Question: I am reading a 'SerialPort' in a separate thread using the code below.
I open the 'Serial Port' and try to 'read a line'. Since there is nothing connected in the 'Serial Port' there is an error. I was expecting some 'TimeoutException' to be thrown, but NO! There are not Exceptions being thrown and the Task stops working!
As far as I know, a <URL>, but this code doesn't do either. The task stops working and the Task Status remais as 'WaitingForActivation'.
What's going on? I need to handle this kind of error in my application but I can't see any kind of Exception or error being reported by the 'SerialPort'.
Also I tried to go into Tools/Options/Debugging and turn off "Enable Just My code (Managed only)" and this didn't do anything.
The code is:
(I placed it inside a button click to make it easier to replicate.)
(In order to run this you need a FTDI cable or something like it, and nothing connected to the cable).
'''
private void Button_Click(object sender, RoutedEventArgs e)
{
if (Thread.CurrentThread.Name != "Main")
{
Thread.CurrentThread.Name = "Main";
}
Debug.WriteLine(string.Format("Started from thread '{0}'.", Thread.CurrentThread.Name));
TestTask = Task.Run(() =>
{
Thread.CurrentThread.Name = "TestTask";
int i = 0;
Debug.WriteLine(string.Format("Started from thread '{0}'.", Thread.CurrentThread.Name));
while (true)
{
try
{
SerialPort serialPort = new SerialPort("COM14");
while (!serialPort.IsOpen) serialPort.Open(); // Try to open the SerialPort.
Debug.WriteLine(string.Format("From Thread '{0}', Try to read now:", Thread.CurrentThread.Name));
string s = serialPort.ReadLine(); // here's the error.
i++; // this line is never executed.
Debug.WriteLine(string.Format("From Thread '{0}', Loop Count : {1}", Thread.CurrentThread.Name, i));
}
catch (Exception ex)
{
MessageBox.Show(ex.Message);
}
}
}
);
while(true)
{
Debug.WriteLine(string.Format("From Thread '{0}', TestTask Status: {1}.", Thread.CurrentThread.Name, TestTask.Status));
Thread.Sleep(500);
}
//try // I tried this before the 'while(true)' above to see if there were any Exceptions being thrown to the "outside" but no, nothing here.
//{
// TestTask.Wait();
//}
//catch(AggregateException ae)
//{
// ae.Flatten();
//}
}
'''
An output of the program is like this:

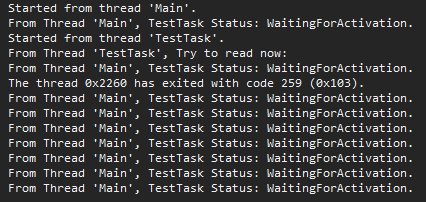
Answer: The reason why you get this issue might vary depending on what modules interact with the serial port.
However, there are a few things you need to go over to get what you expect from the code.
First of all, the 'TestTask' is always as long as 'while(true)' is there for infinite loop.
Second, 'SerialPort.Readline' does not throw 'TimeOutException' and wait until a line is received, <URL>.
'try-catch' for exception in 'Task.Run' has to work as it should.
You can see it work in this example as follows:
'''
var TestTask = Task.Run(() =>
{
while (true)
{
try
{
throw new Exception();
}
catch (Exception ex)
{
MessageBox.Show(ex.Message);
}
}
});
'''
Finally, you will still want to check how your VS debugger behaves when encountering any exceptions by looking at 'Debug - Exception...(Ctrl+Alt+E)', in which its option columns can be different depending on whether is enabled or not, in case you are confused. (I personally prefer to have it enabled).
If you want to catch all the exceptions your application throw no matter whether it'll be properly handled in the future or not, check column in that option window.
That will cause VS debugger to break every time an exception is thrown.